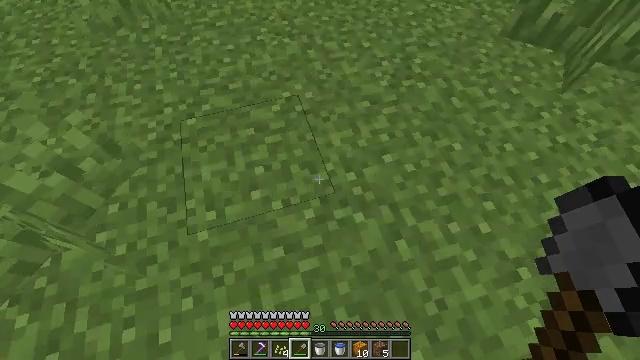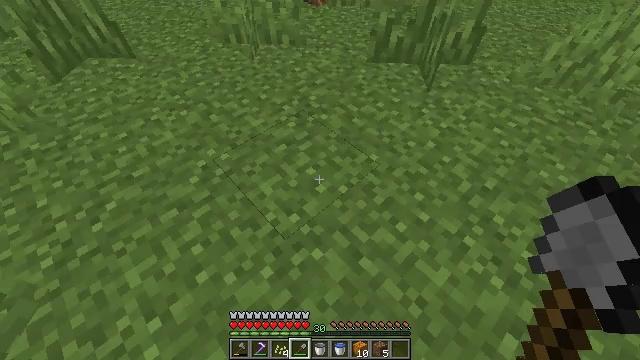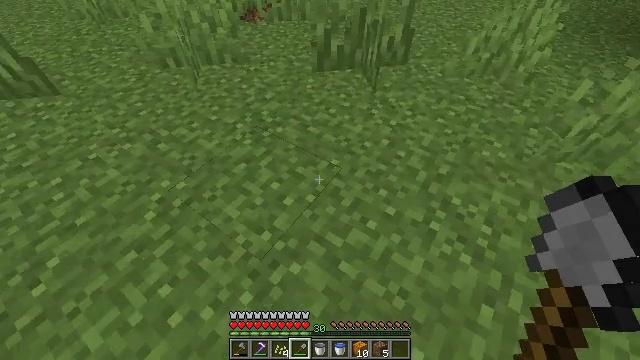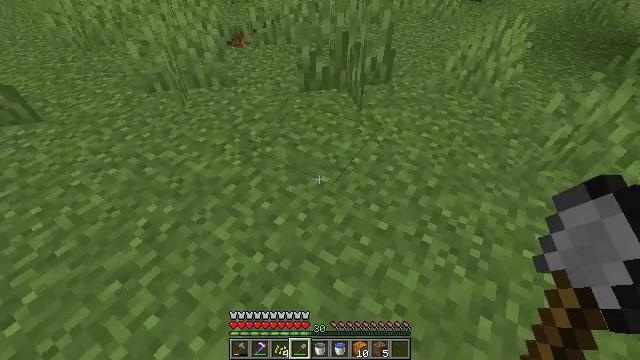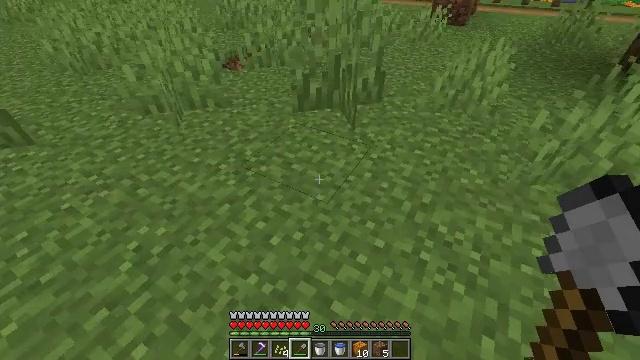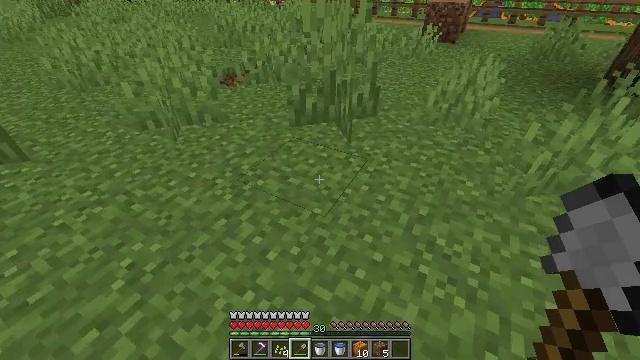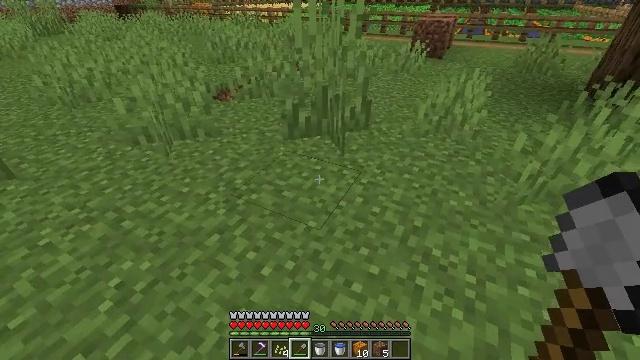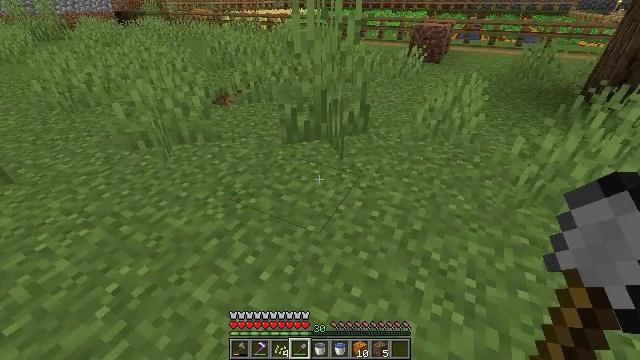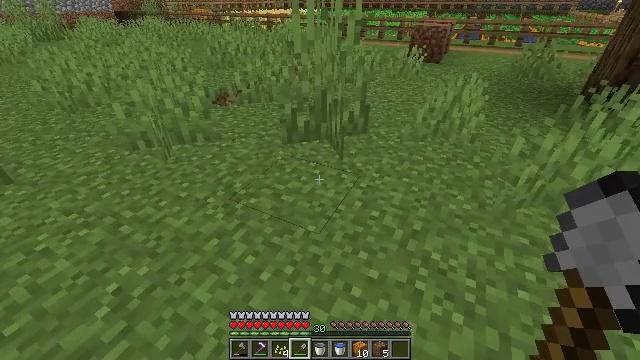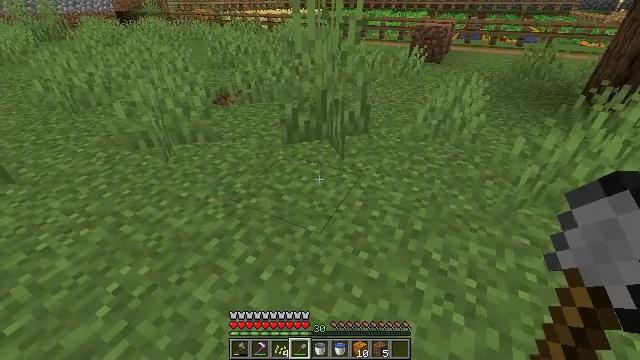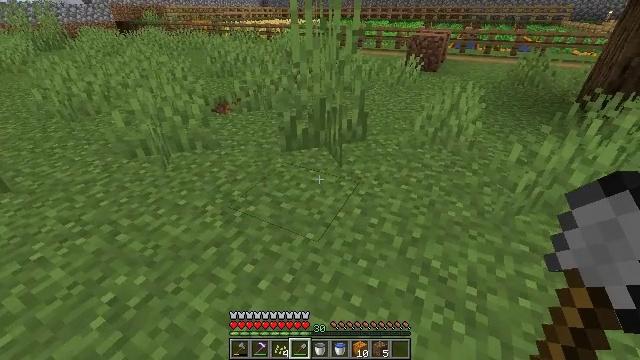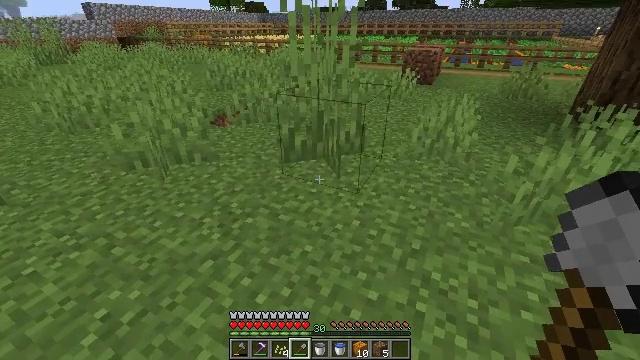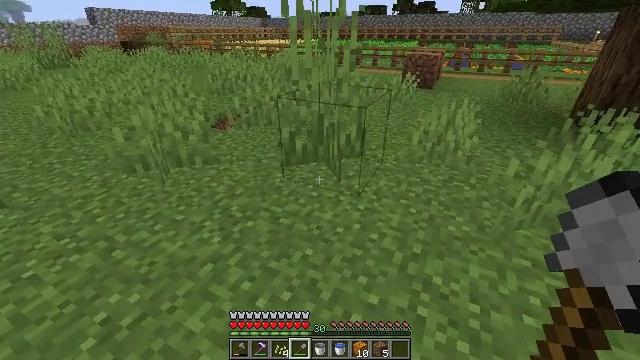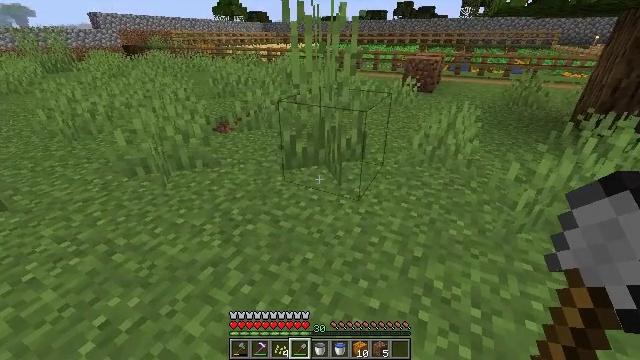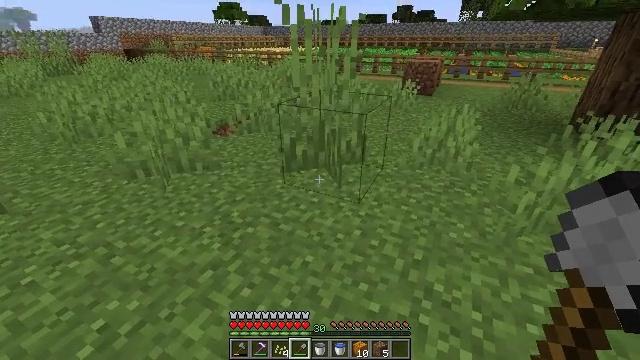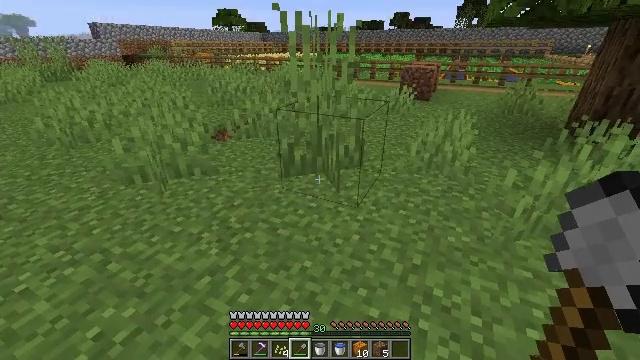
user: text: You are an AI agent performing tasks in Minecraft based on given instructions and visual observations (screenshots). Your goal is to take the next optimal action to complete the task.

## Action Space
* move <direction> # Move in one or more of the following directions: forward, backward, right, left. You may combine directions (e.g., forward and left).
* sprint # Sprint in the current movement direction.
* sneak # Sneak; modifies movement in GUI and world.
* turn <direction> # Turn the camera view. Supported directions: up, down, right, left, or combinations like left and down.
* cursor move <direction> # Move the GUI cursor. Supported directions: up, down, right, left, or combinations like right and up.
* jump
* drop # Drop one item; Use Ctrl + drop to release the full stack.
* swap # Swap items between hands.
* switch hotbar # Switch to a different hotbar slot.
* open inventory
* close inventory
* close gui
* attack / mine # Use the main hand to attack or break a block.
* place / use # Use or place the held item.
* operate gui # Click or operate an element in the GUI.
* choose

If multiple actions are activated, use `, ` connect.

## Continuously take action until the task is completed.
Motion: motion action
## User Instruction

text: Mine tall grass from the ground.
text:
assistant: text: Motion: turn right and up
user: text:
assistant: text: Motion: turn right and up
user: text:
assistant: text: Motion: turn right and up
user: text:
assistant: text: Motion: turn right and up
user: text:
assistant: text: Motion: turn up
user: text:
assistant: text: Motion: turn right and up
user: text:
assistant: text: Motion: no_op
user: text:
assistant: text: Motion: no_op
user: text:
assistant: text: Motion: no_op
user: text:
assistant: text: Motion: turn up
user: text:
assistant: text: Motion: turn up
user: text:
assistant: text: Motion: no_op
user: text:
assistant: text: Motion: no_op
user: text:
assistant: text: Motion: no_op
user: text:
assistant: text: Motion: turn up
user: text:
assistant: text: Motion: turn right and up
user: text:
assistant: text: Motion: turn right
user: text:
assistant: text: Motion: no_op
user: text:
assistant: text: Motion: no_op
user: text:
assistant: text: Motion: turn left and down
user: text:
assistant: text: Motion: turn left and down
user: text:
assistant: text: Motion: turn left and down
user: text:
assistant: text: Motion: turn left and down
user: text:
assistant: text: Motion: turn left and down
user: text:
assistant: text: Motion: turn down
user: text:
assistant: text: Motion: turn down
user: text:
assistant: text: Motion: turn down
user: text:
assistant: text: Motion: turn right and down
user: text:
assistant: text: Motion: turn right and down
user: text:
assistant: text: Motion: turn down